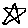
Label: star